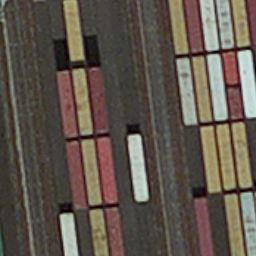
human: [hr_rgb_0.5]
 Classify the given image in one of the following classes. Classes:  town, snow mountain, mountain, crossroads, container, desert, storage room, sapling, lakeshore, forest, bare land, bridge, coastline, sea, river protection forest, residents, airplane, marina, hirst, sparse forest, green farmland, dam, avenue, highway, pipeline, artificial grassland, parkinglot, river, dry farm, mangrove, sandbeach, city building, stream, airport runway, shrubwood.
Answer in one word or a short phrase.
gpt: container